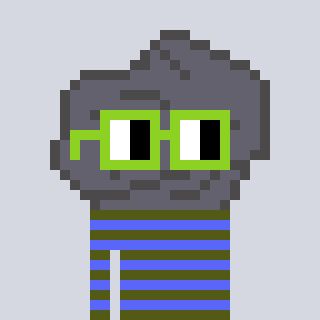
a pixel art character with square light green glasses, a rock-shaped head and a purple-colored body on a cool background